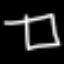
Label: square